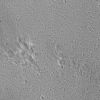
Atmospheric dust classification: not_dusty